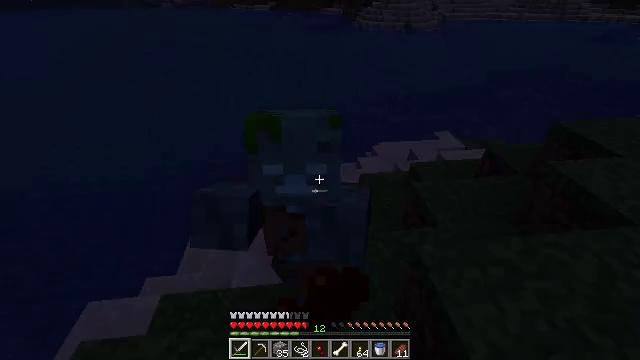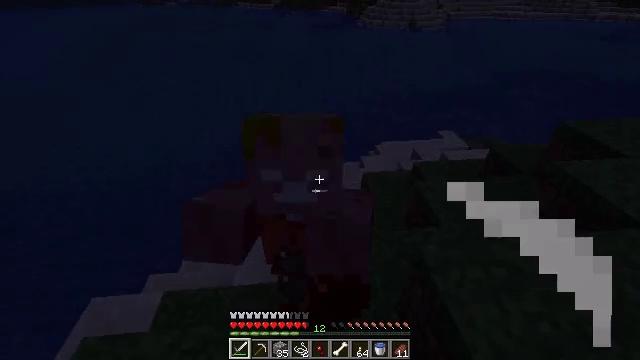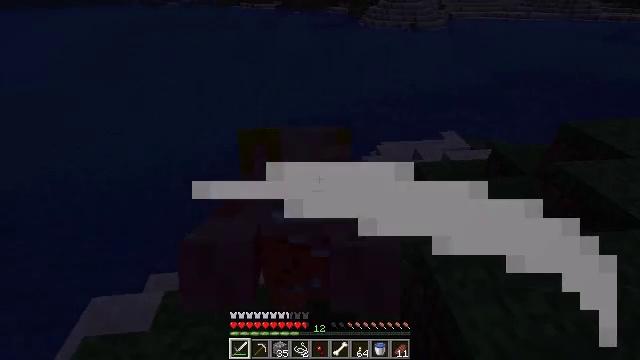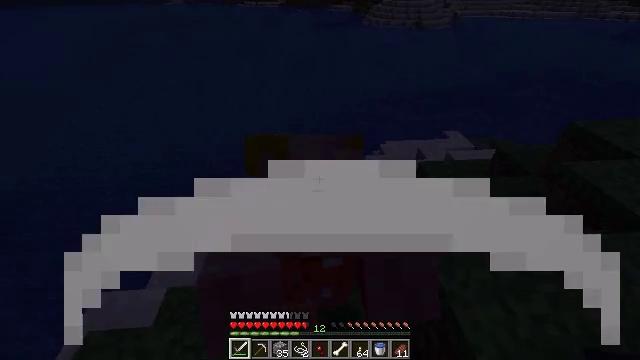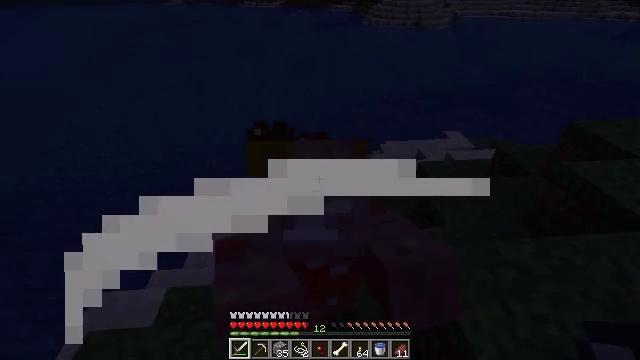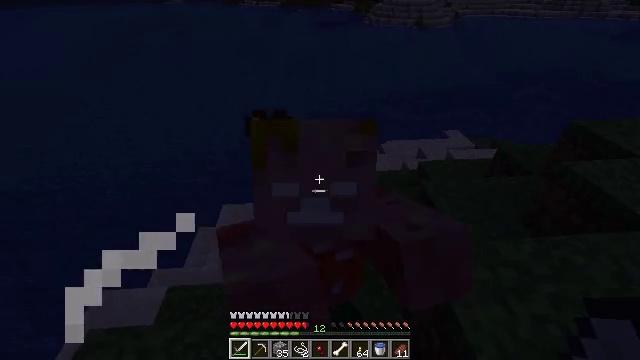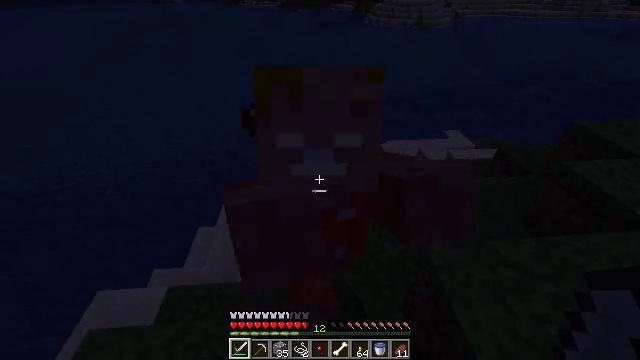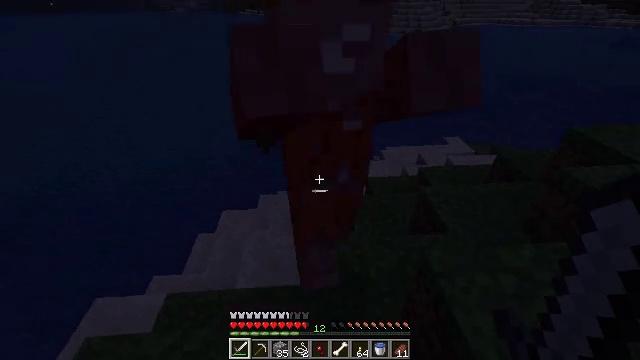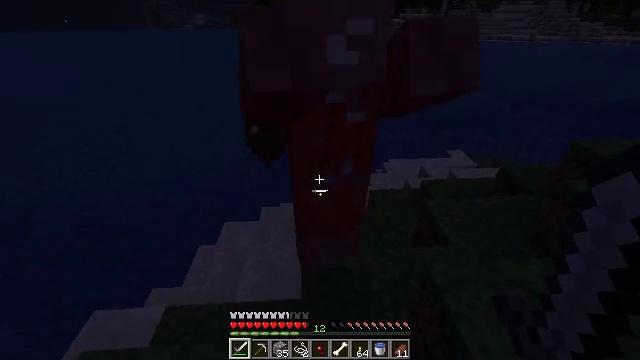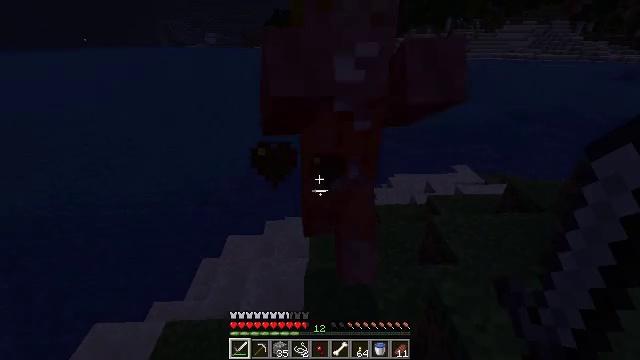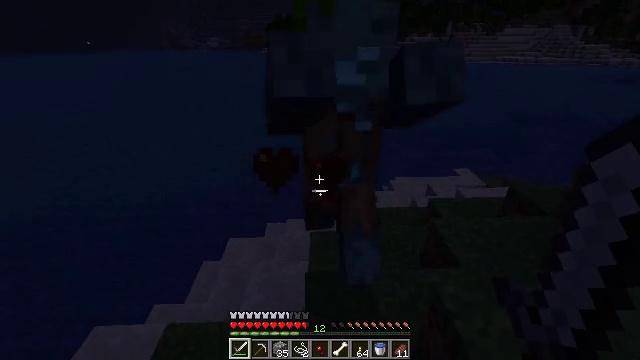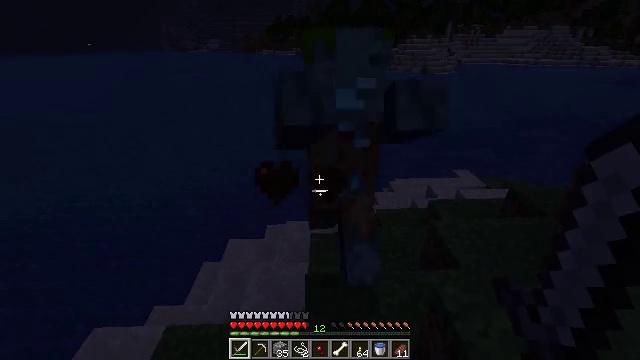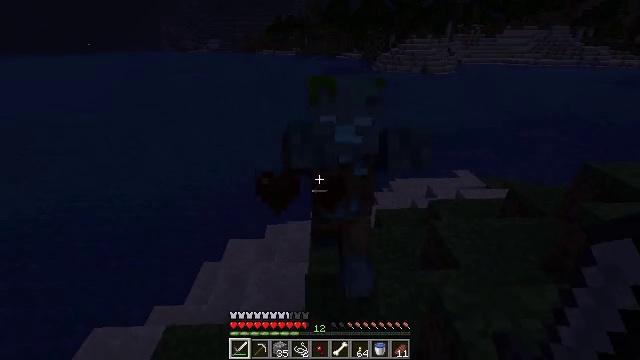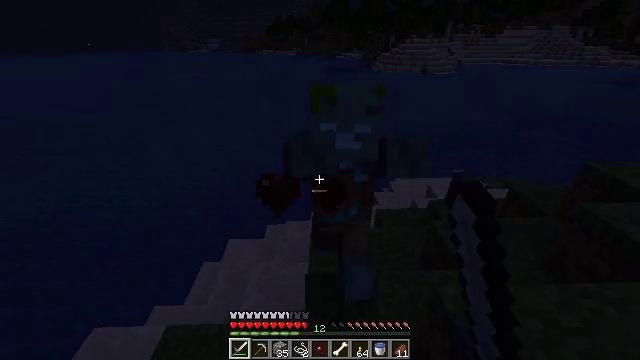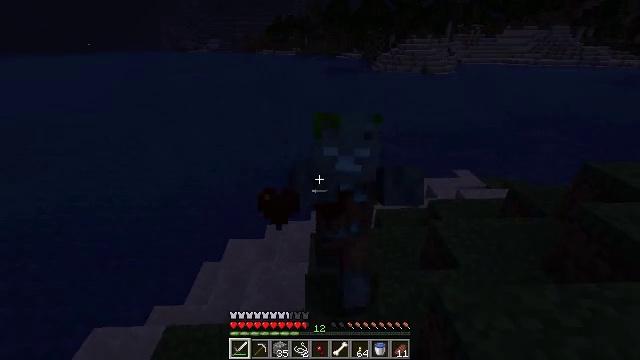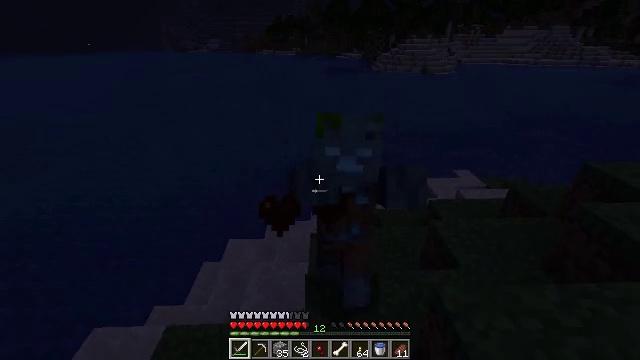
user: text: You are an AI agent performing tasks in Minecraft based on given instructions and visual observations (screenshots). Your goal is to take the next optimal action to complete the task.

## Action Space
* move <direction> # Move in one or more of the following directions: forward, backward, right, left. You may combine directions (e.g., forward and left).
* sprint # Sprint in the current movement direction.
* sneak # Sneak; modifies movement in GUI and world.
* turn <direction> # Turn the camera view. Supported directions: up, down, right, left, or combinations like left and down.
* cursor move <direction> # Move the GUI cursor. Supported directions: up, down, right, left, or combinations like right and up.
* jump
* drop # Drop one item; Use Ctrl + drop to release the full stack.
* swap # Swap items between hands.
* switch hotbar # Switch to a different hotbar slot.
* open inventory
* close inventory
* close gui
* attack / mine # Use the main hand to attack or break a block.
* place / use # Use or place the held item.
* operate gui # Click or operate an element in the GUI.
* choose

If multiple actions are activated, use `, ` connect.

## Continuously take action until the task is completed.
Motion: motion action
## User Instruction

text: Kill a drowned.
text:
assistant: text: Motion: no_op
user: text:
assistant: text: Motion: no_op
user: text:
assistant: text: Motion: no_op
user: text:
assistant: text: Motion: no_op
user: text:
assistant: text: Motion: no_op
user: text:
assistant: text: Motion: no_op
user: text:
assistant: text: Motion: turn up
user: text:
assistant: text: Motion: turn up
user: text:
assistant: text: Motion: turn left and up
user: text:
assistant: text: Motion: no_op
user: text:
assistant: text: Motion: no_op
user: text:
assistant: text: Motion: attack / mine
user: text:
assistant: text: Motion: attack / mine
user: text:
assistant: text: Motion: attack / mine
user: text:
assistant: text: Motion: attack / mine
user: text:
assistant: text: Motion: turn right
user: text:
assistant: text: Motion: no_op